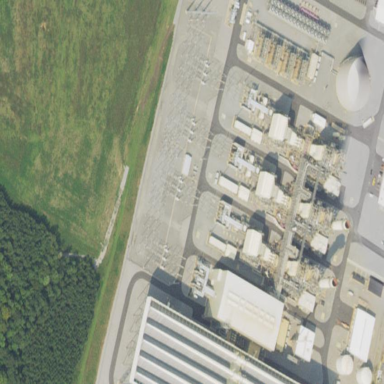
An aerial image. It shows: Industrial area with power plant surrounded by fence.